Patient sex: M
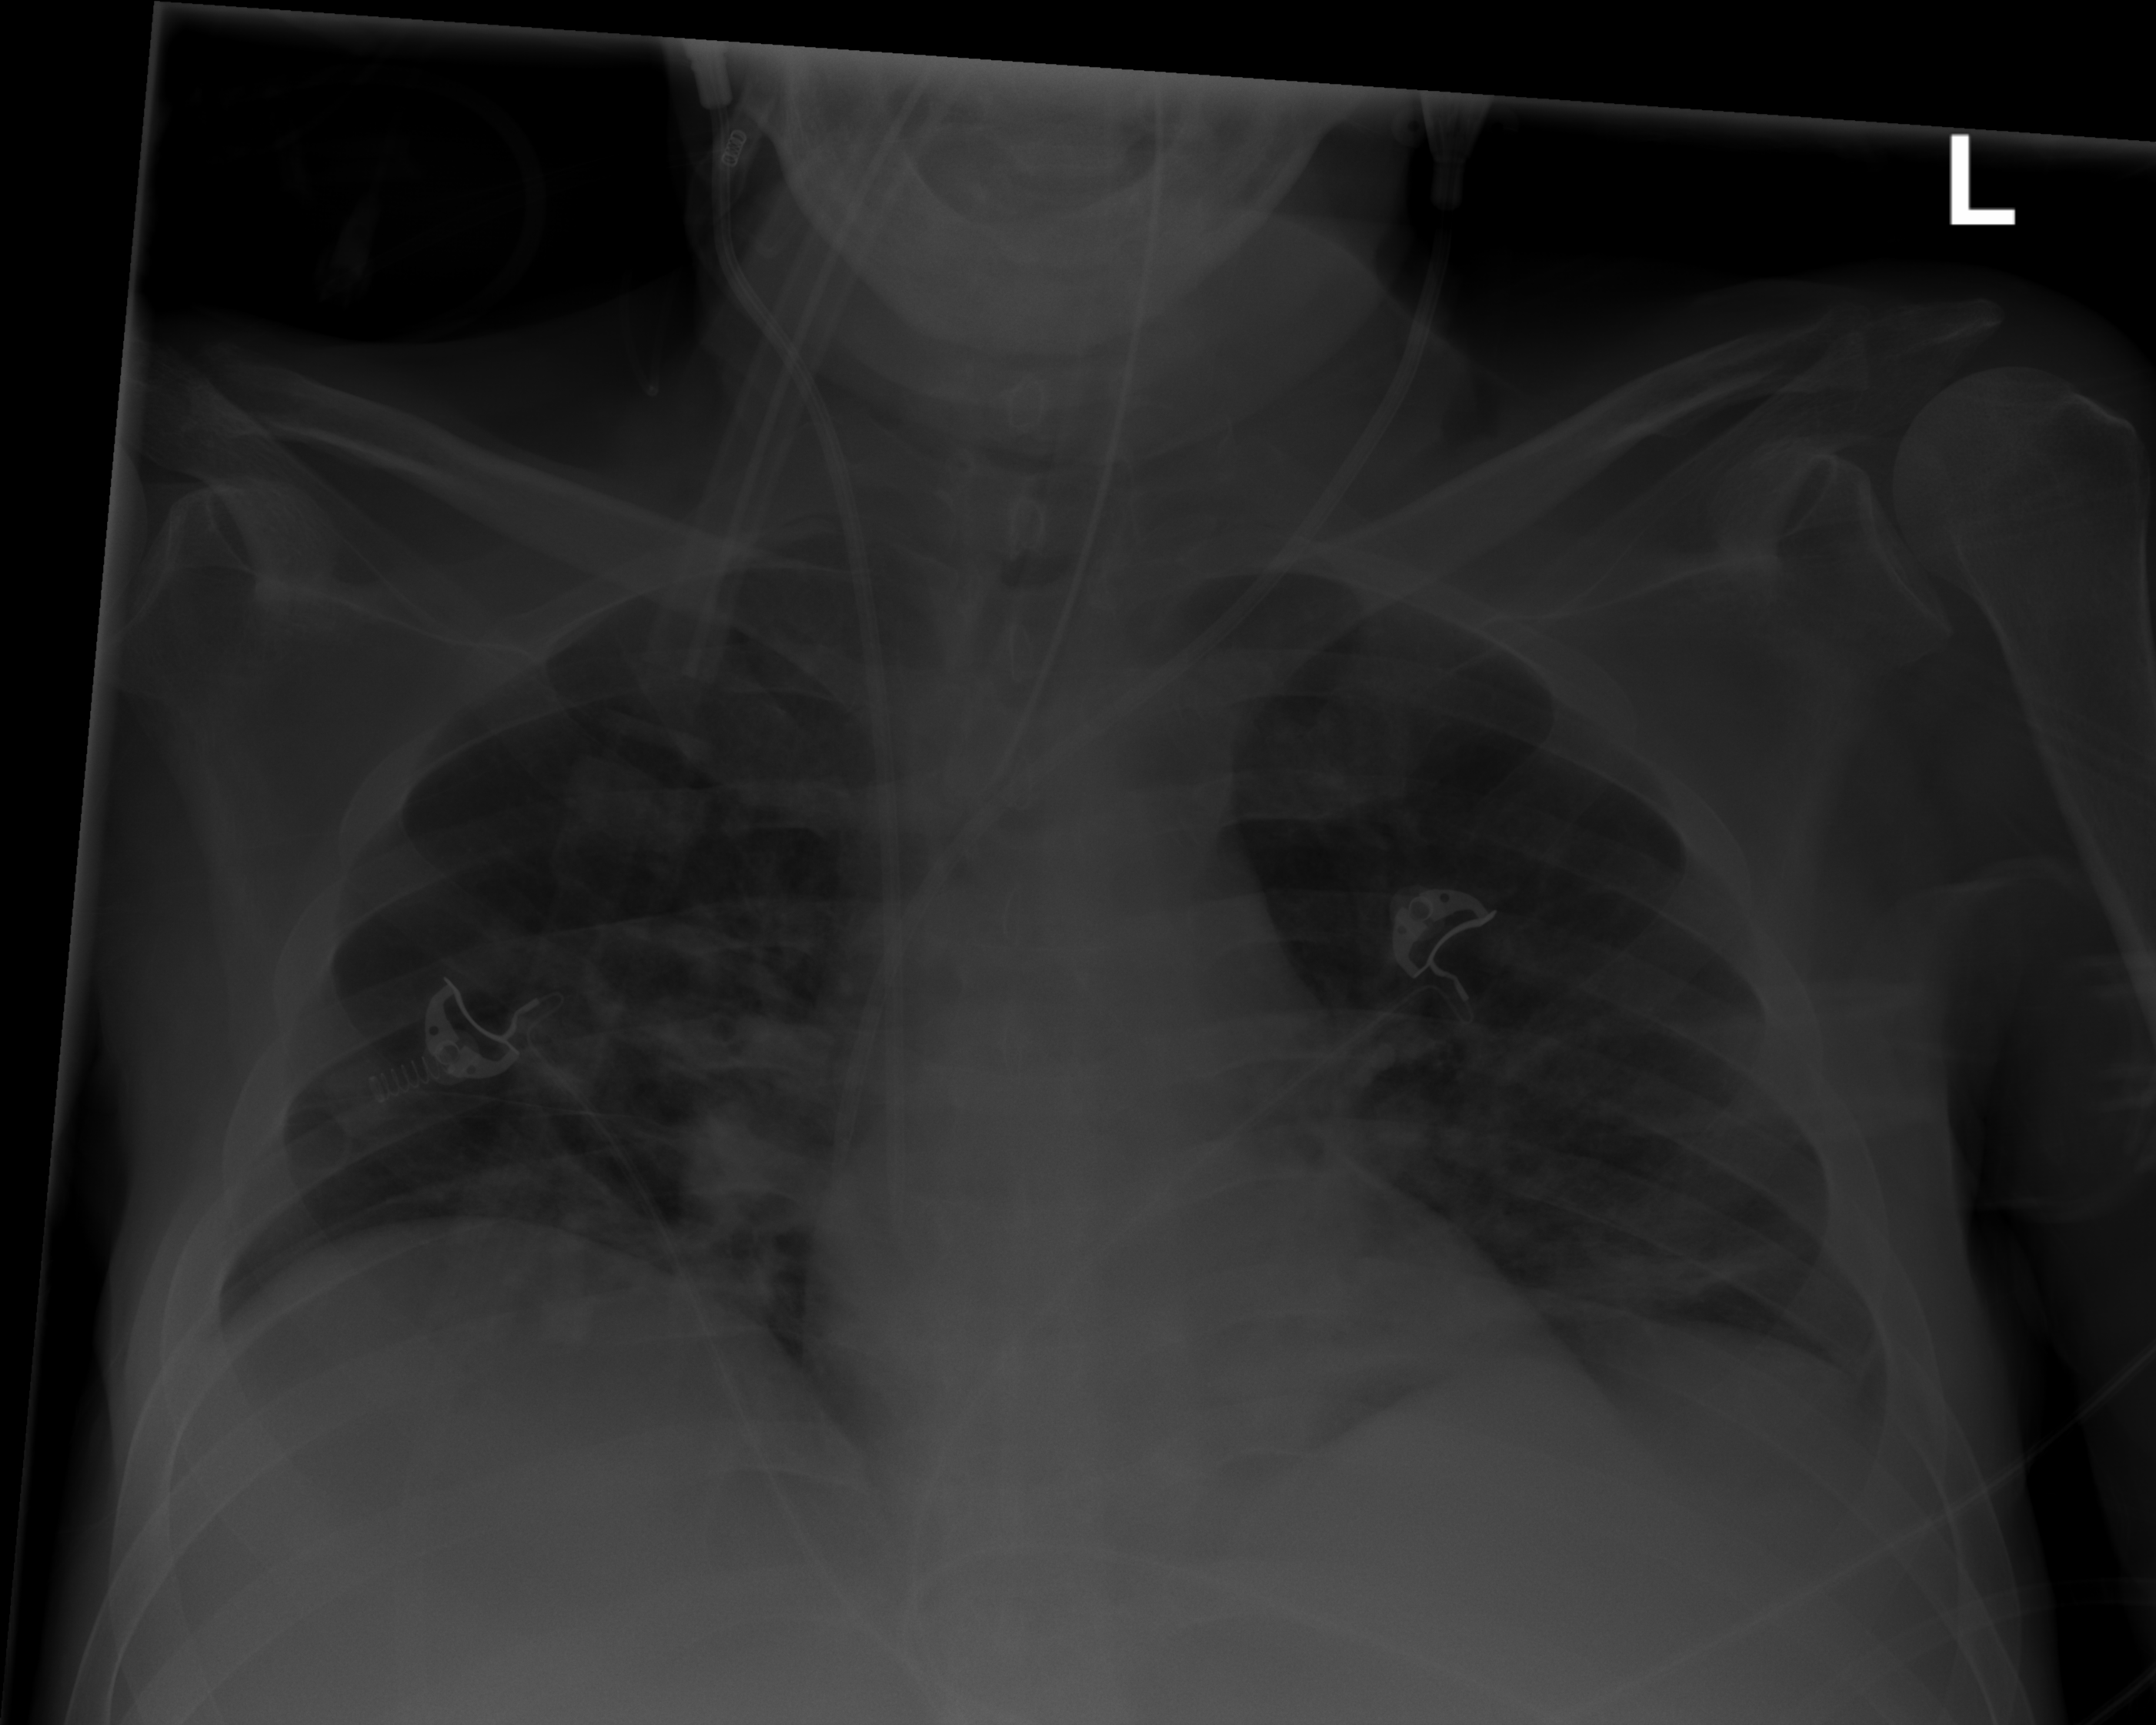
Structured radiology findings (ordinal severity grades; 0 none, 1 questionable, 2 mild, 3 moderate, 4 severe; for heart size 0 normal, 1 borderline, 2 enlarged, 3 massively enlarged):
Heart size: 0
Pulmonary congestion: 0
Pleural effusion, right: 0
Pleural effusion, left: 0
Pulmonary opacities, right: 0
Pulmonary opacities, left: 0
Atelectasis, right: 0
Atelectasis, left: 2